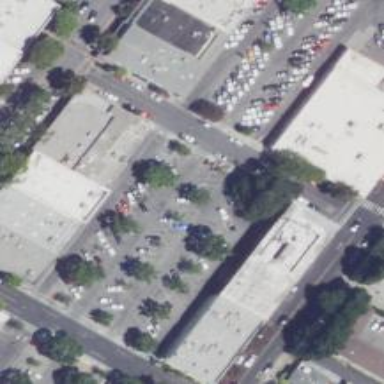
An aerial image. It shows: Marketplace.